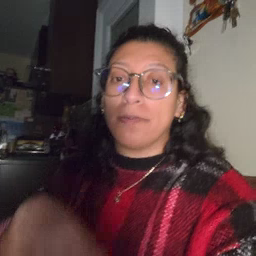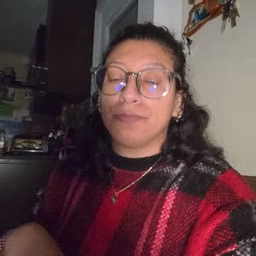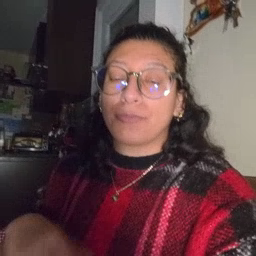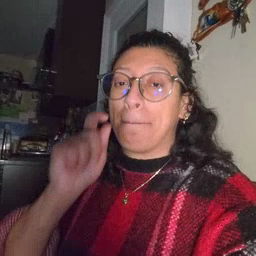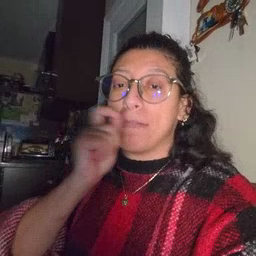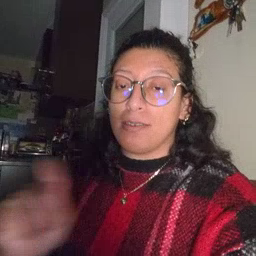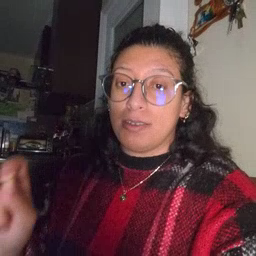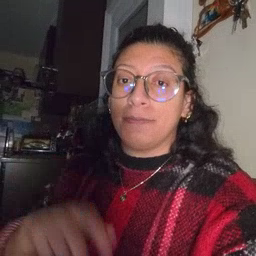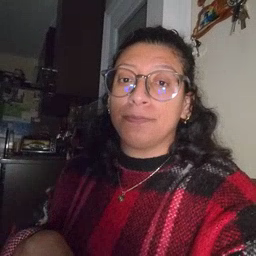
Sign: pencil